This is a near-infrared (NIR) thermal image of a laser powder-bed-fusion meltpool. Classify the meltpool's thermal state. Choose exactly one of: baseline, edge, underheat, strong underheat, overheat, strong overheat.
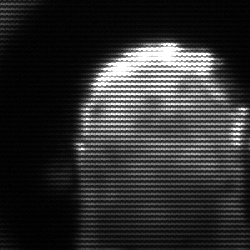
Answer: baseline